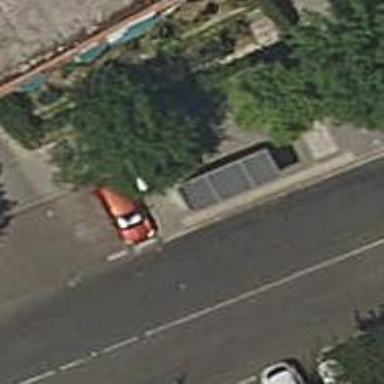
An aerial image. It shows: Bus stop with platform for public transport.